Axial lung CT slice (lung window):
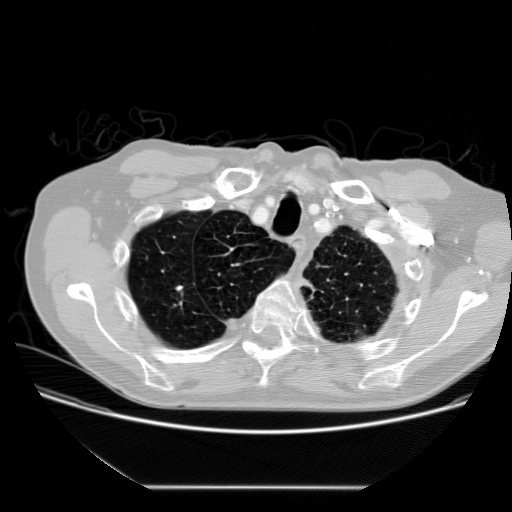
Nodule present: yes
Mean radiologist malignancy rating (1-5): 1.5